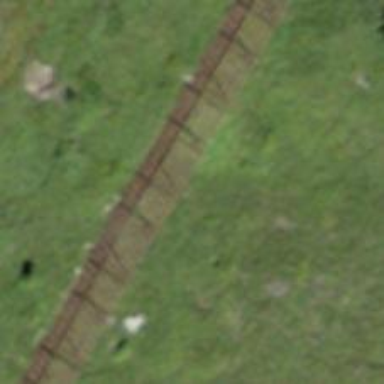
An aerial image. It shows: Avalanche protection fence.